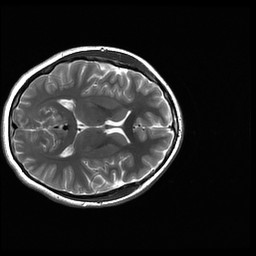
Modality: T2w
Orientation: axial
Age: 21
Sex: female
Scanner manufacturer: ge
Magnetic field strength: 3 T
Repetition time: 5.192 s
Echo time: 0.1003 s